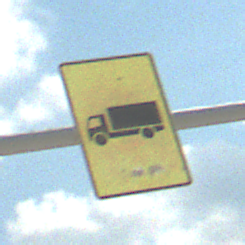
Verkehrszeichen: KFZZulaessigeGesamtmasse3Komma5TOhnePfeilsymbol
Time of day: MorningAfternoon
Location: Outdoor (Beach)
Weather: PartlyCloudy
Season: NotSpecified
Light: Natural